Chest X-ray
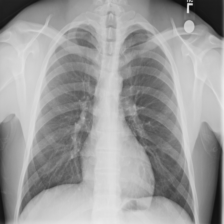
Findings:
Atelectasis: negative
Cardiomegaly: negative
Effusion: negative
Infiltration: negative
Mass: negative
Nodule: negative
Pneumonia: negative
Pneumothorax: negative
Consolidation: negative
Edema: negative
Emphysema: negative
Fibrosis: negative
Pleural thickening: negative
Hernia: negative